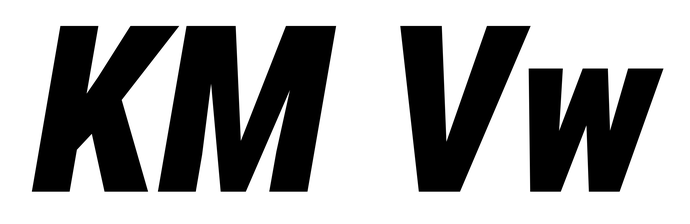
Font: Roboto-Italic_Condensed_Black_Italic